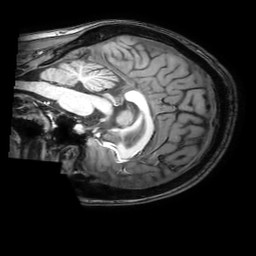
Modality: T1w
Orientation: sagittal
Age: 26
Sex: female
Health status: healthy
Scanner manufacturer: philips
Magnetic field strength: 3 T
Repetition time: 0.0079 s
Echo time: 0.0035 s